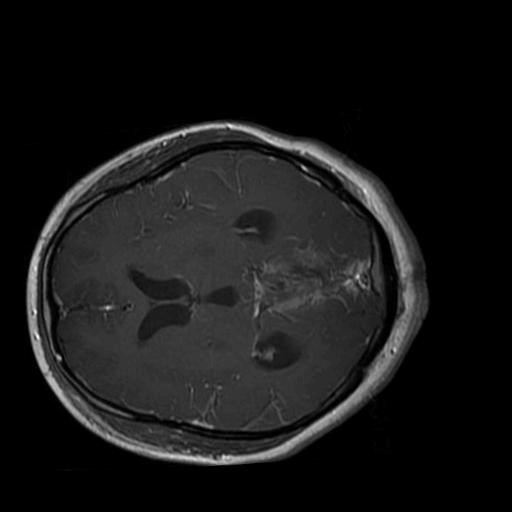
Label: brain_glioma